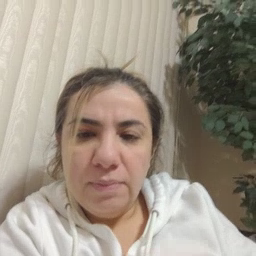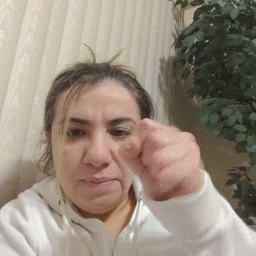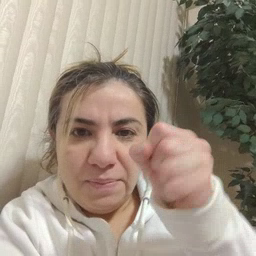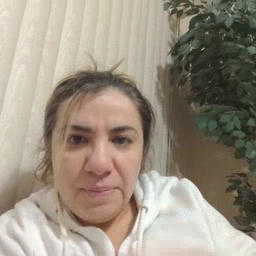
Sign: make